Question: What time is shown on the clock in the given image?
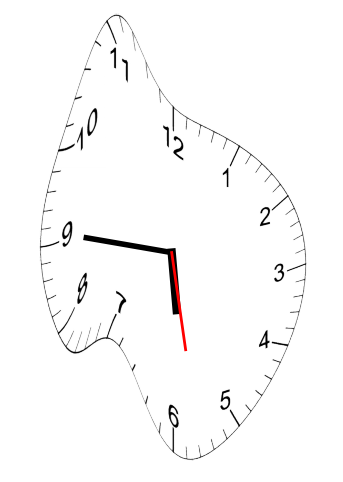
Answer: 05:45:28